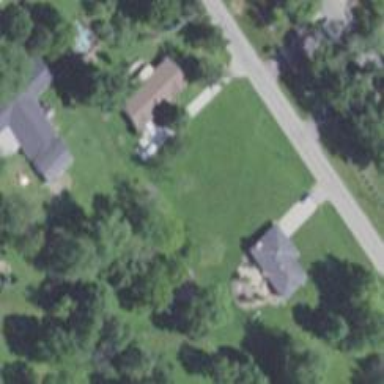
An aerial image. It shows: Driveway.